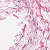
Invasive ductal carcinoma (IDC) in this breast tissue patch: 0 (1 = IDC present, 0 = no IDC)